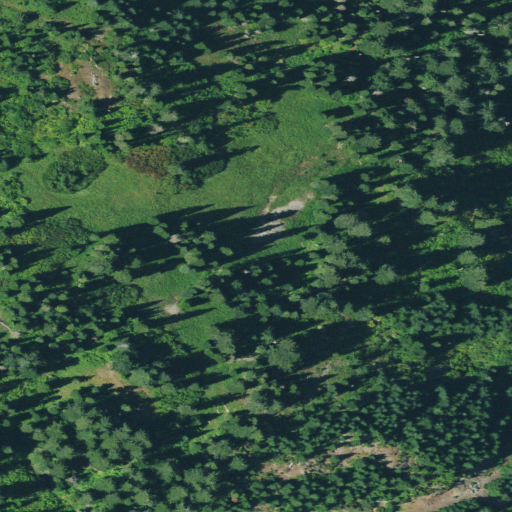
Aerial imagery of plain(s) in Oregon named Holland Meadows containing evergreen forest, shrub, and mixed forest